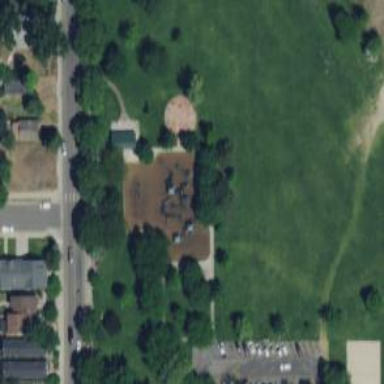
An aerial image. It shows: Playground with springy equipment.